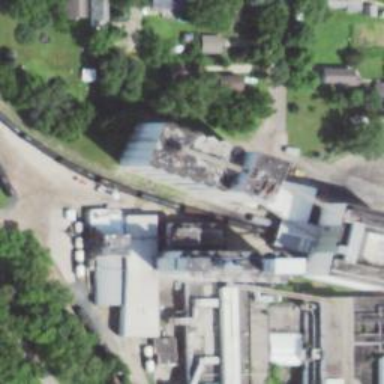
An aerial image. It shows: Silo.